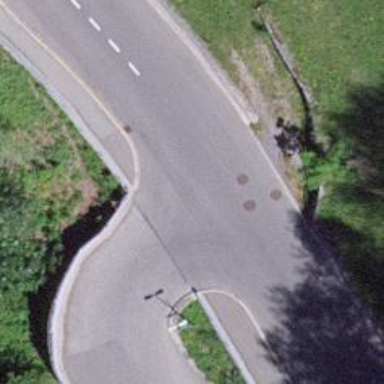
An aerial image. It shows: Guard rail.